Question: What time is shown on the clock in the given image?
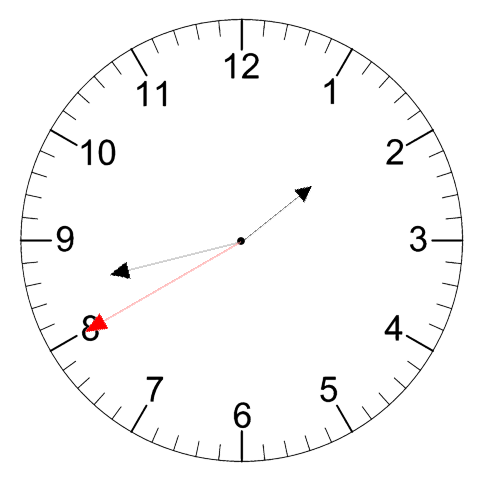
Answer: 01:42:40